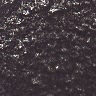
Metastatic tissue present: no